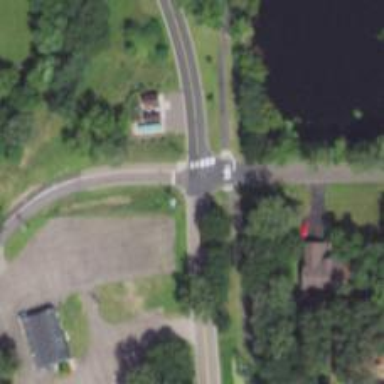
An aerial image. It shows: Marked asphalt cycleway crossing.